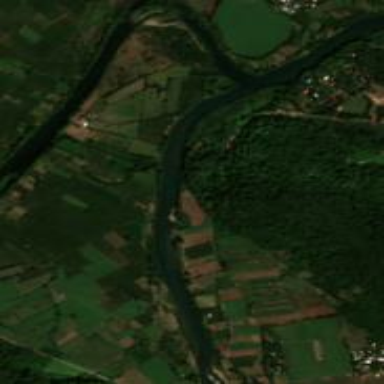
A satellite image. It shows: Beautiful river scene.